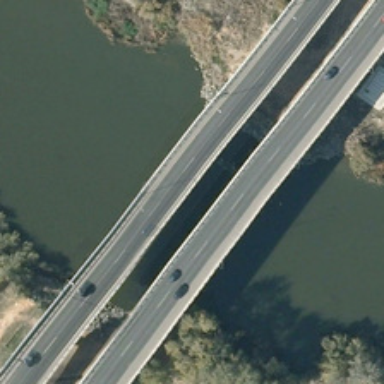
Two parallel bridges are on a river with some green trees in one side of it .